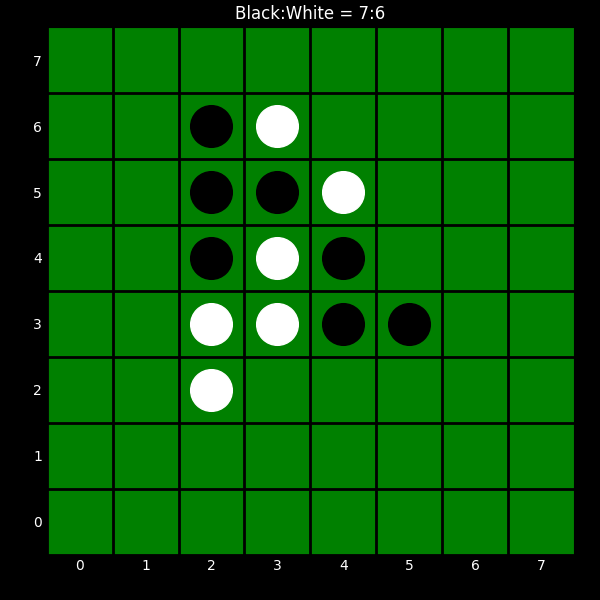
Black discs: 7
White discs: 6